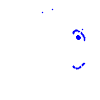
Particle: kaon